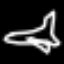
Label: airplane